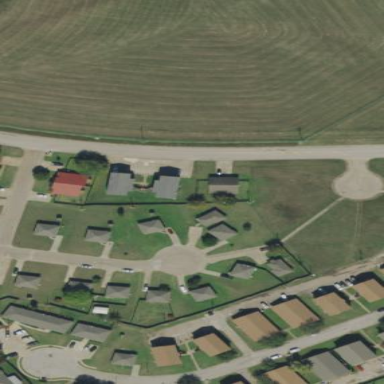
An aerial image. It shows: Single-family residential area.